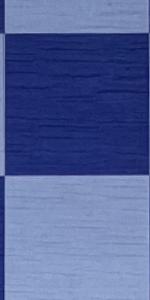
Label: Empty